Question: I have an issue with 'MethodSecurityEvaluationContext' 'lookupVariable' and 'addArgumentsAsVariables' methods which is as follows:
The 'paramNames' local variable itself but .
Does anyone know what could cause this?

Here is the method annotated with '@PreAuthorize' (in a Roo-generated itd):
'''
@PreAuthorize("isAuthenticated() AND hasPermission(#id, 'CurriculumService:findCurriculumIsAllowed')")
public Curriculum CurriculumServiceImpl.findCurriculum(Long id) {
return curriculumRepository.findOne(id);
}
'''
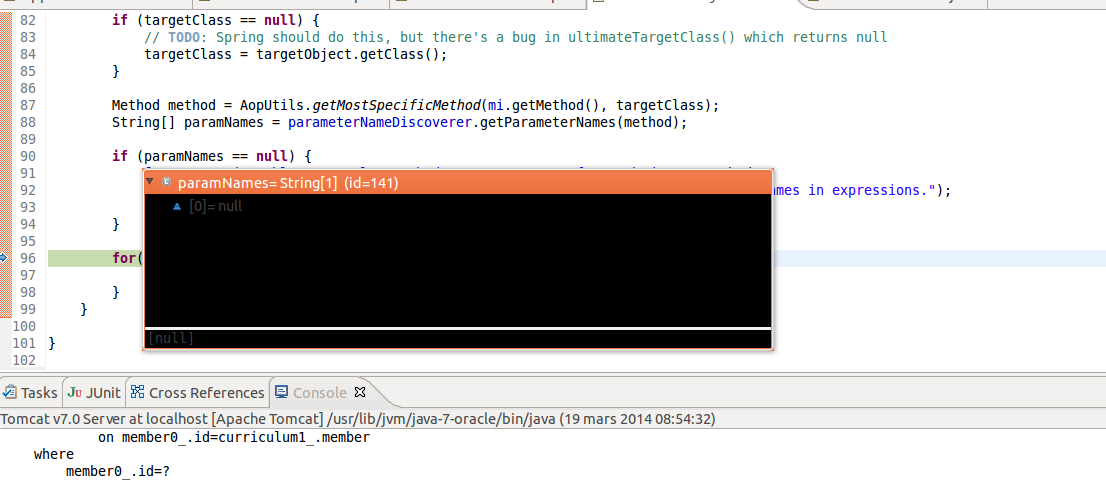
Answer: I was given the answer to the above question. One has to annotate the parameter with '@P("id")' as shown below:
'''
@PreAuthorize("isAuthenticated() AND hasPermission(#id, 'CurriculumService:findCurriculumIsAllowed')")
public Curriculum CurriculumServiceImpl.findCurriculum(@P("id") Long id) {
return curriculumRepository.findOne(id);
}
'''
<URL>